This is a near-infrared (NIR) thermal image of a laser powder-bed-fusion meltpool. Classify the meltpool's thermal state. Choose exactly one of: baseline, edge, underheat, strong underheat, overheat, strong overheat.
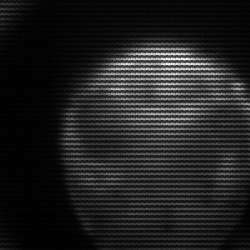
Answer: edge